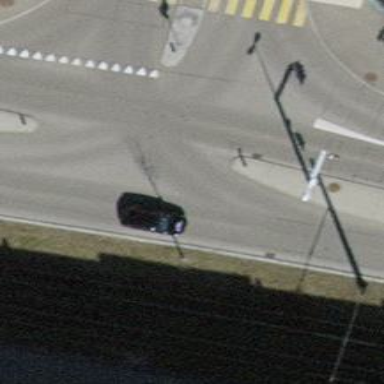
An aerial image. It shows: Road with traffic signals.